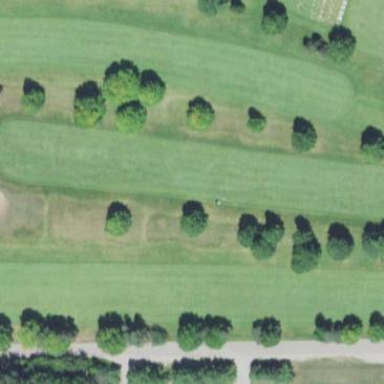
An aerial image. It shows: Grassy area designated as golf fairway.